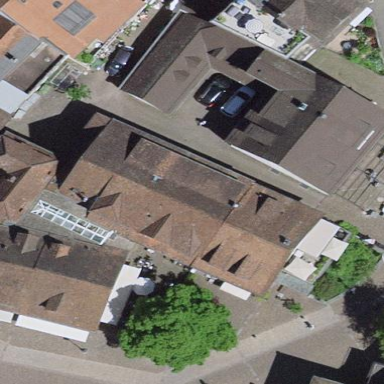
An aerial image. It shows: Cafe located inside building.